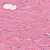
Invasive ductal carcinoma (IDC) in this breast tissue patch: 0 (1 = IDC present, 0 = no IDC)